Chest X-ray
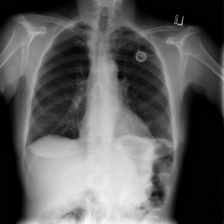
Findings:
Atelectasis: negative
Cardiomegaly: negative
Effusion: negative
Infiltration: positive
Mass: negative
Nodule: negative
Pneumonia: negative
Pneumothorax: negative
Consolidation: positive
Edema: negative
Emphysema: negative
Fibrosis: negative
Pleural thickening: negative
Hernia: negative